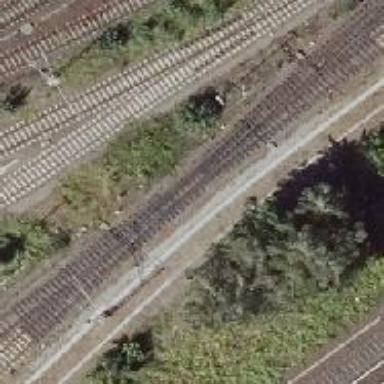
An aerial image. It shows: Rail siding with electrified contact lines for trains.